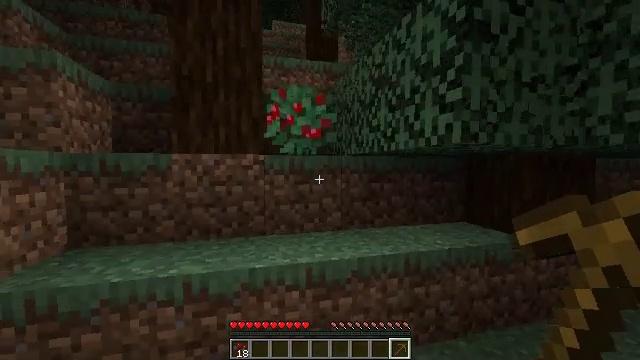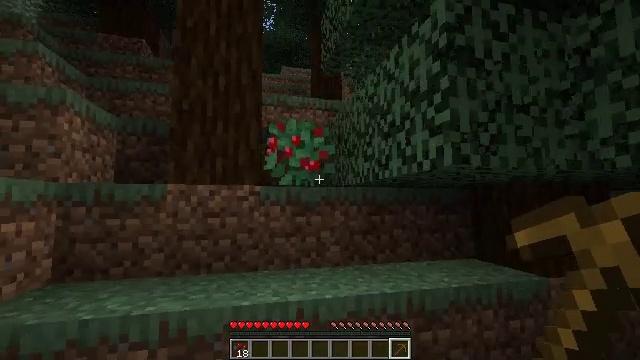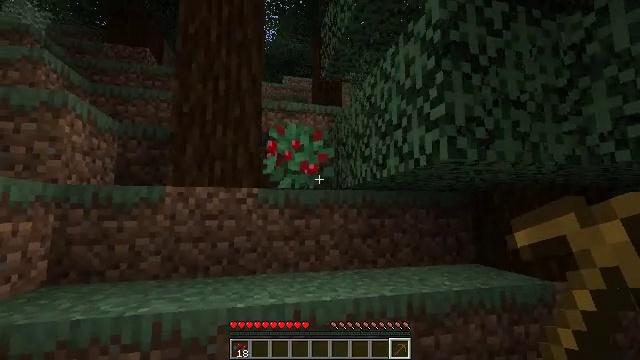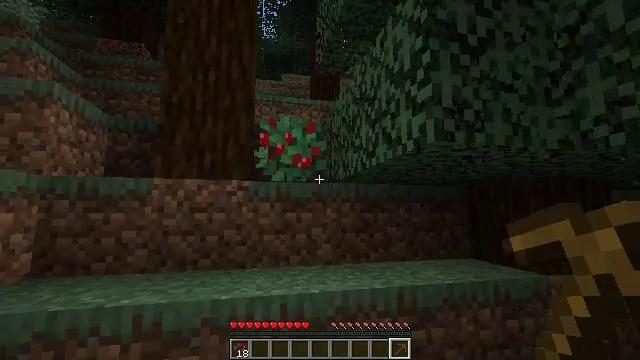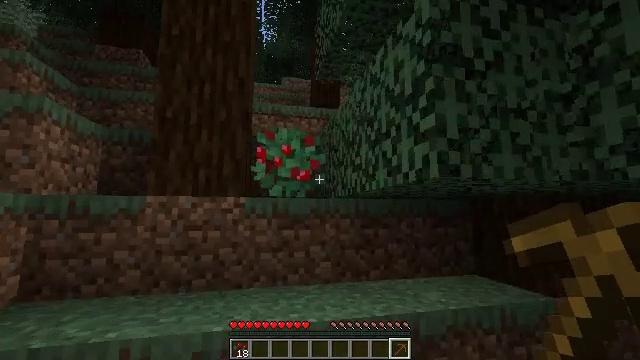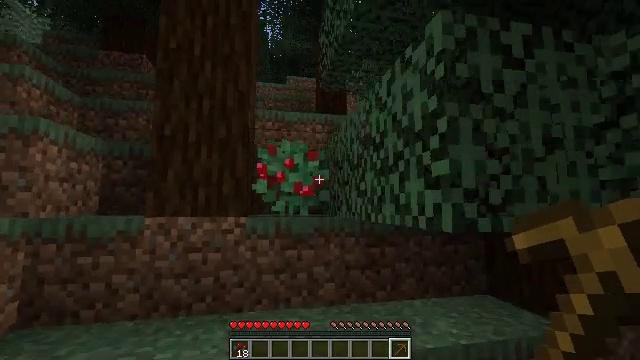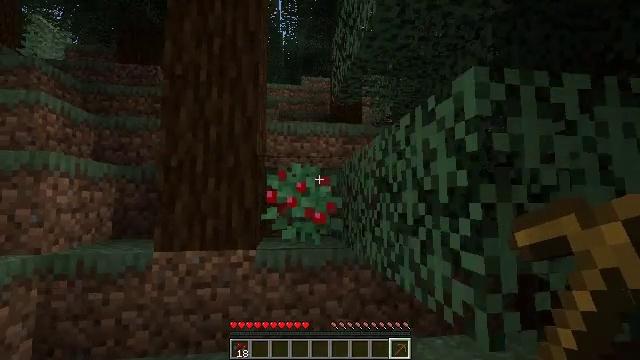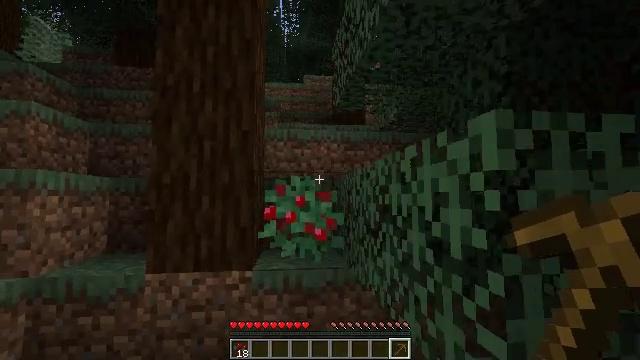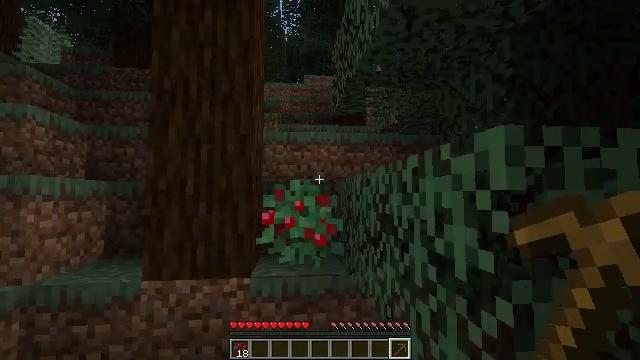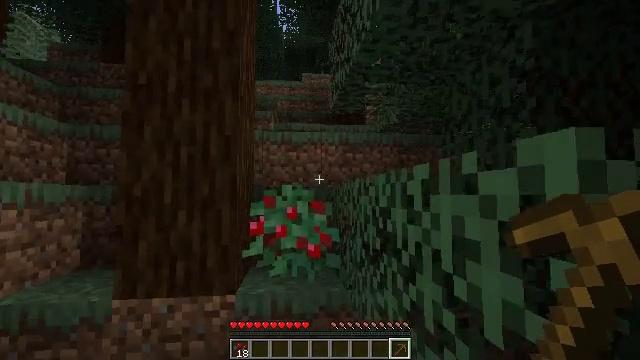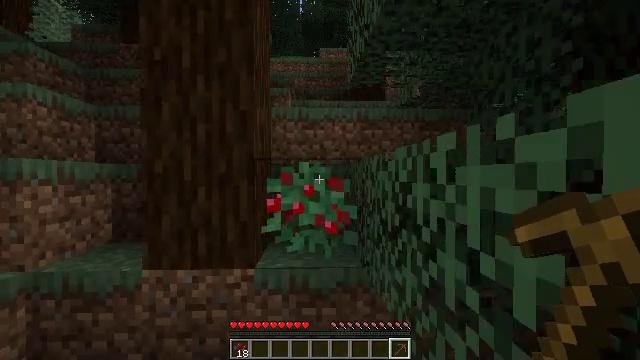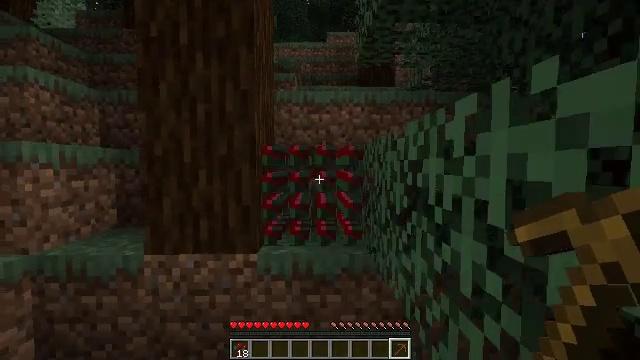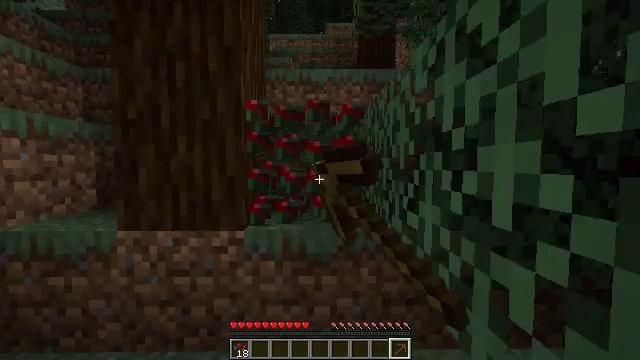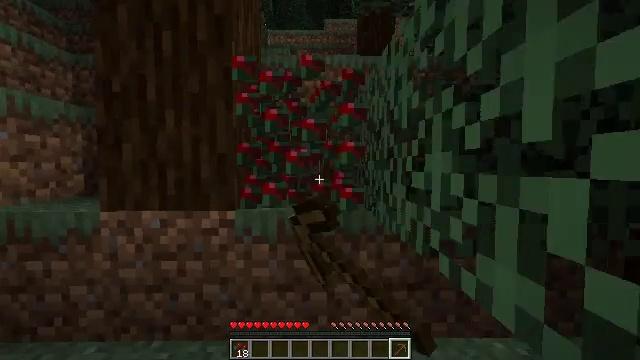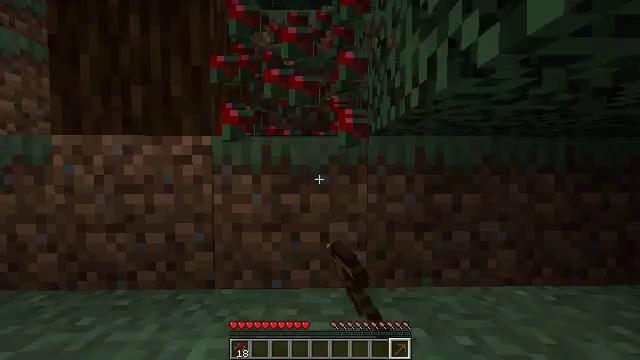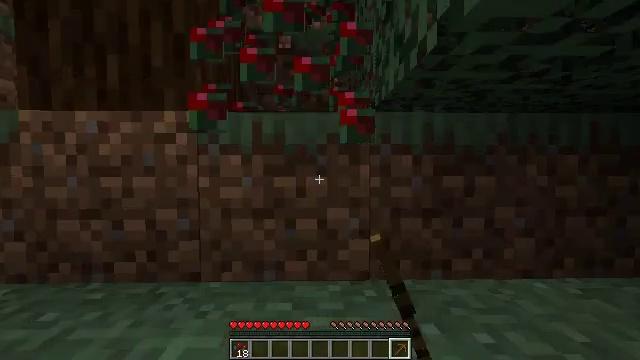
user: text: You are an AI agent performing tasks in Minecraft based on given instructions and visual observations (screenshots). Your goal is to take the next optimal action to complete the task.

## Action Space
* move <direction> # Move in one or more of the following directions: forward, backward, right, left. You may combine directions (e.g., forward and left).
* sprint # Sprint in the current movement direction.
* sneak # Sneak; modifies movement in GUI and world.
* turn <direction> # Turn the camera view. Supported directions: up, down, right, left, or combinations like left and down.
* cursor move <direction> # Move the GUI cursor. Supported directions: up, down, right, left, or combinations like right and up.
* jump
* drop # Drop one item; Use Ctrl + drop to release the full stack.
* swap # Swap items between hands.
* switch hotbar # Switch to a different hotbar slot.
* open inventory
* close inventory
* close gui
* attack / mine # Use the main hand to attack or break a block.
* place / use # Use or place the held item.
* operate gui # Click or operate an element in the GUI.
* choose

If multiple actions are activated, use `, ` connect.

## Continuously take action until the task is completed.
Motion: motion action
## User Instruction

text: Gather sweet berries from the bush.
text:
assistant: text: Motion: turn left and up
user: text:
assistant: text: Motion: turn up
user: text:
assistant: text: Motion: move forward, jump
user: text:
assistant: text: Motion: move forward, jump
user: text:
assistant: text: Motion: move forward, turn left and down, jump
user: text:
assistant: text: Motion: move forward, turn left and down
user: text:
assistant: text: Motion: move forward
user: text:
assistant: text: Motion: move forward
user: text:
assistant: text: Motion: move forward
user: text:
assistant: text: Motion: move forward, turn left and down
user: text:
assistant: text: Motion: move forward, turn left and down, attack / mine
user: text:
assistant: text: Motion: move forward, attack / mine
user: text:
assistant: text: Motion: move forward, attack / mine
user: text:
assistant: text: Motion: move forward
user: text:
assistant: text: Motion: move forward
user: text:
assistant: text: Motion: attack / mine